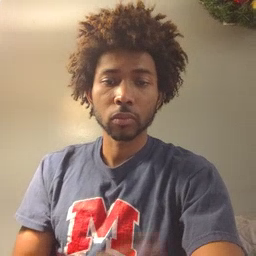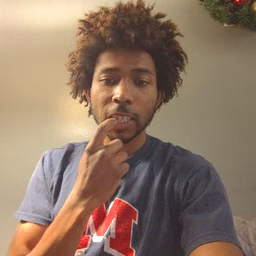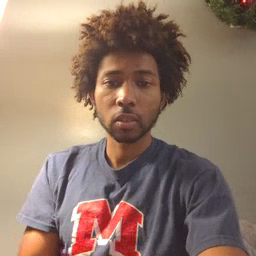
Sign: tooth